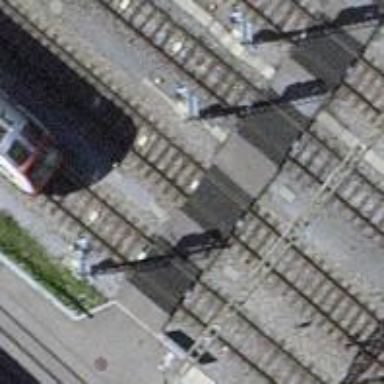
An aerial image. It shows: Railway signal.